Question: I need a bit of help with my Spacebrew set up.
I have a small app running on Arduino Yun that sends data from input device to Spacebrew server running on my laptop within the same network. Then I have a simple html+js webpage on the same laptop that is connected to the Spacebrew server as a subscriber. For some reason I cannot "read" any of incoming data via web app - subscriber fails.
I have done a lot of debugging (whole day) and yet I cannot track the error, but I am sure it's related to Spacebrew set up on my machine (or any other depending module).
Here is my debug, info and conclusions:
- Running the same app connected to public Spacebrew server works fine
(sandbox.spacebrew.cc), so that means my arduino code and html+js is
correct.- When switching both to talk to my local Spacebrew set up, the
subscriber seems to fail for some reason.- I have an admin page like this one locally
(<URL>,
I can see my client and subscriber on it, I can connect them both
with "lines" so they should talk to each other (see screenshot
attached).- My client (Arduino Yun) sends data every second and the "dot" on
admin screen blinks every second.- My subscriber (html+js) stops after the "onOpen" command, but when
connected to sandbox.spacebrew.cc it goes further to "onRangeMessage"
(see html+js code attached)- When running Spacebrew locally with -l param (debug) I don't see any
errors, everything seems to be fine (see attached console response)- To install Spacebrew locally I have used npm, I have also installed
dependencies like forever-monitor and ws, I followed steps from this
page: <URL> but I doubt that could be an issue as I run Spacebrew at port 9000
## Attachements:
'''
<html>
<head>
<script src="//ajax.googleapis.com/ajax/libs/jquery/1.11.0/jquery.min.js"></script>
<script src="sb-1.2.0.js"></script>
<script type="text/javascript">
var sb = new Spacebrew.Client( '10.5.203.66', 'lokers-photoresistor', 'description', {'port':9000, 'debug':1, 'reconnect':1} );
sb.addSubscribe( 'brightness', 'range' );
sb.onStringMessage = function onString( name, value ) {
console.log('onStringMessage');
console.log(name);
console.log(value);
console.log('-------------------');
};
sb.onRangeMessage = function onRange( name, value ) {
console.log('onRangeMessage');
console.log(name);
console.log(value);
console.log('-------------------');
};
sb.onBooleanMessage = function onBoolean( name, value ) {
console.log('onBooleanMessage');
console.log(name);
console.log(value);
console.log('-------------------');
};
sb.onCustomMessage = function onBoolean( name, value, type ) {
console.log('onCustomMessage');
console.log(name);
console.log(value);
console.log(type);
console.log('-------------------');
};
sb.onOpen = function onOpen() {
console.log('onOpen');
console.log('-------------------');
};
sb.onClose = function onClose() {
console.log('onClose');
console.log('-------------------');
};
sb.connect();
</script>
</head>
<body>
</body>
</html>
'''
'''
info: [pingAllClients] setting validated = false
info: [pingAllClients] setting validated = false
info: [pingAllClients] setting validated = false
info: [wss.onmessage] new message received {"message": {"value": "155", "type": "range", "name": "brightness", "clientName": "lokers-photoresistor-check"}}
info: [handleMessageMessage] message sent to: 'lokers-photoresistor' msg: {"message":{"name":"brightness","type":"range","value":"155","clientName":"lokers-photoresistor"}}
info: [handleMessageMessage] message sent to: 'lokers-photoresistor-graph' msg: {"message":{"name":"line1","type":"range","value":"155","clientName":"lokers-photoresistor-graph"}}
info: [receivedMessage] received new message from spacebrew server:
info: {"message":{"value":"155","type":"range","name":"brightness","clientName":"lokers-photoresistor-check","remoteAddress":"10.5.228.249"}}
'''

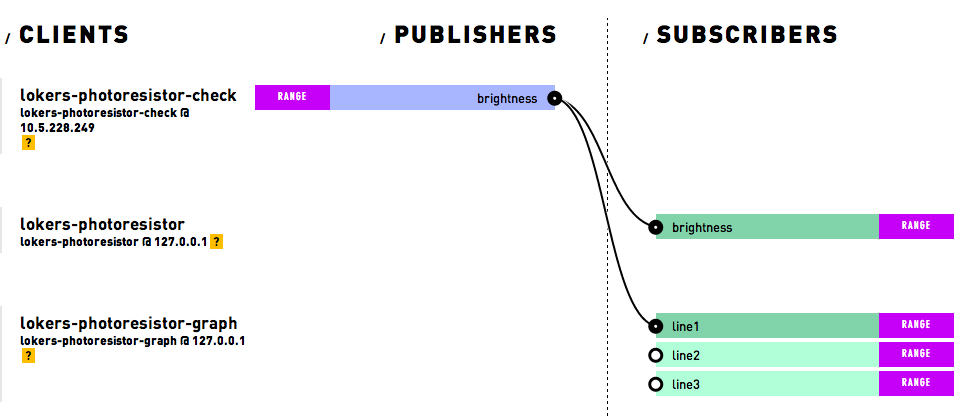
Answer: There was bug in latest release, for those experiencing the same issue, please update to latest version of spacebrew.js where this bug was fixed. More info here about bug tracking here:
<URL>